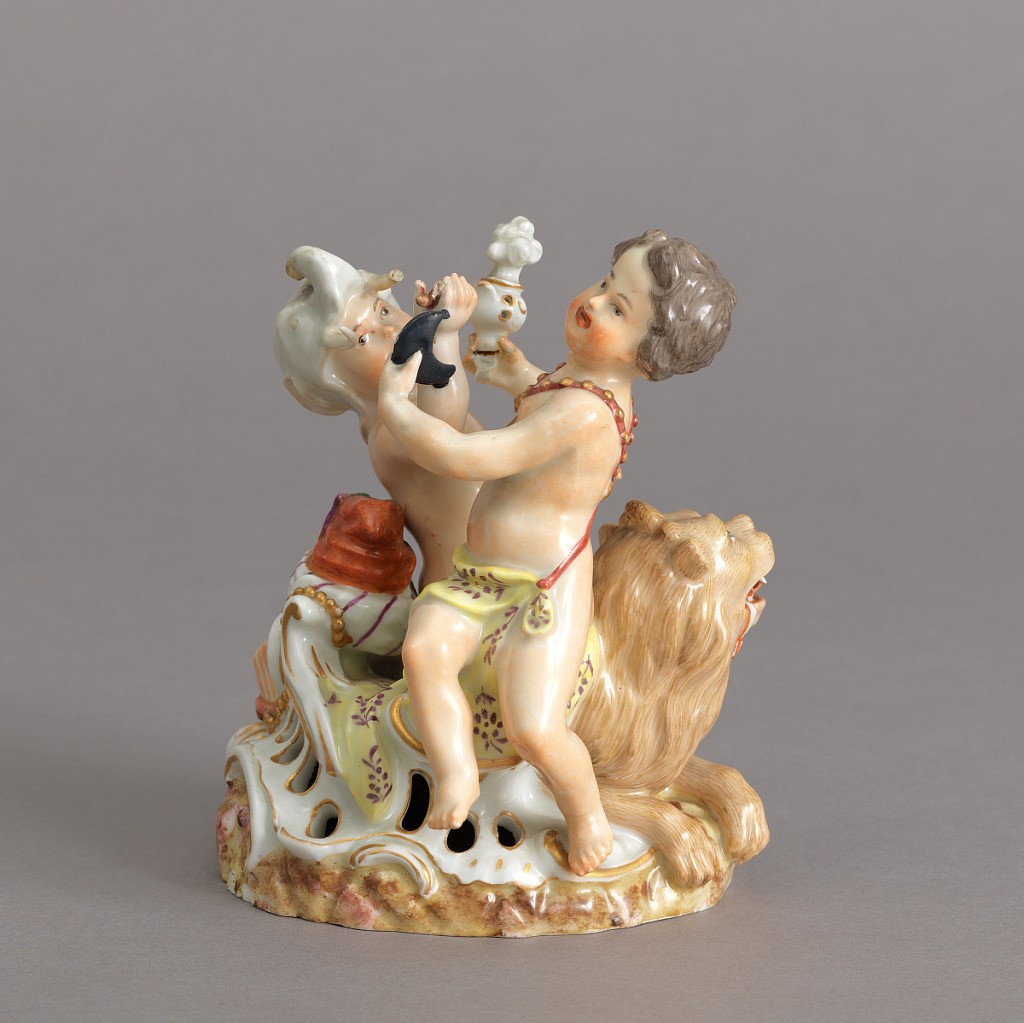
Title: Allegorical Figure Depicting Putti as "Asia" and "Africa"
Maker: Fürstenberg Porcelain Manufactory, German, established 1747
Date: late 18th–mid- 19th century
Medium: hard paste porcelain, vitreous enamel, gold
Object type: figure
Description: This piece shows Asia and Africa as putti.